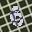
Label: 6